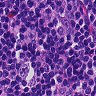
Metastatic tissue present: no